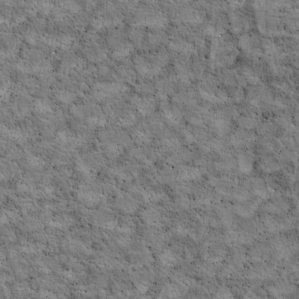
Label: non_frost